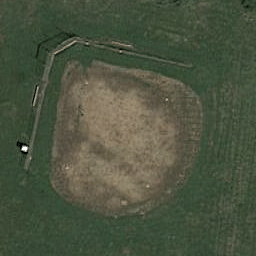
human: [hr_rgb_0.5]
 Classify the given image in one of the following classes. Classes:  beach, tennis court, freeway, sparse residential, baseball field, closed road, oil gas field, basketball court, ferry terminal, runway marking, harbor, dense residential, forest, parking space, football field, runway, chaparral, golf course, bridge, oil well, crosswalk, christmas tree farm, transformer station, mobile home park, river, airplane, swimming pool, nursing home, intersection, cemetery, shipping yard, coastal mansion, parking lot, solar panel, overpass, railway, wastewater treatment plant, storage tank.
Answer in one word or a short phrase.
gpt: baseball field